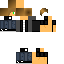
A male human skin with medium skin, wearing brown long hair dressed in a blue hoodie and black pants, featuring a closed mouth.